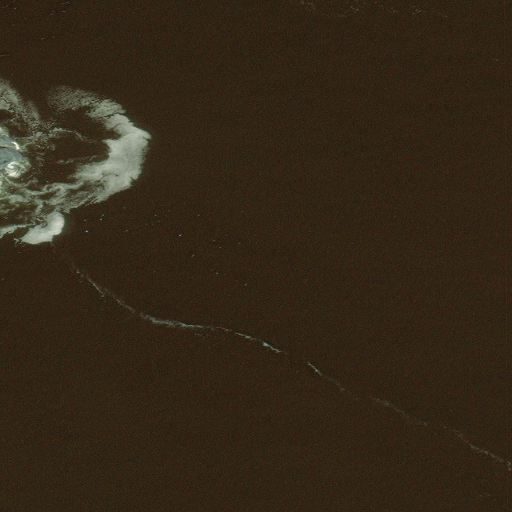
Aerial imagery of island in Alaska named Quartz Rock containing only unknown